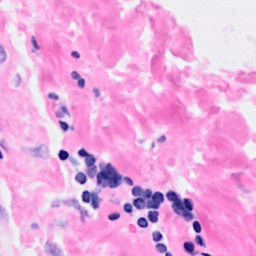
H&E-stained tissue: Breast